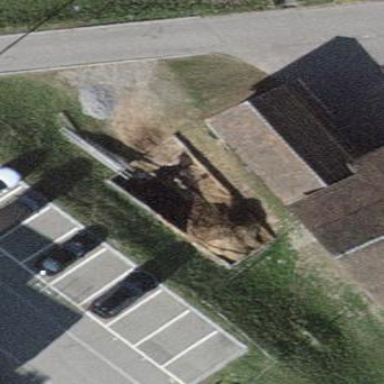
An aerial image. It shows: Gabled stable with brown exterior.